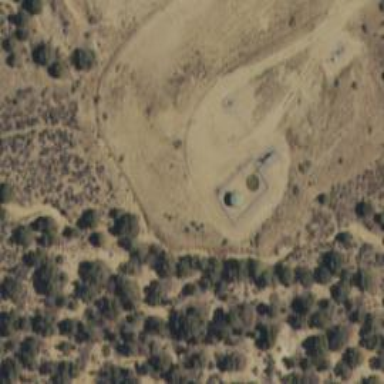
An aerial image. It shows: Storage tank with man-made structure.